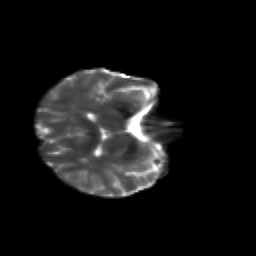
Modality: T2w
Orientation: axial
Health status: healthy
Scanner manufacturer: siemens
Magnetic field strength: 3 T
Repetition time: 10 s
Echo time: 0.092 s